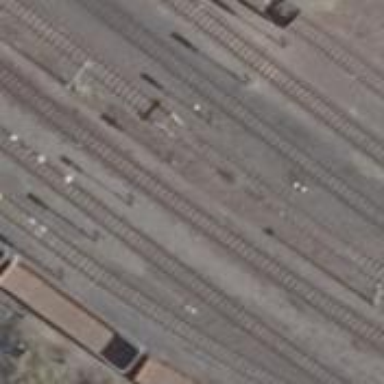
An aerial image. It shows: Railway signal.